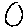
Label: circle